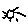
Label: sun